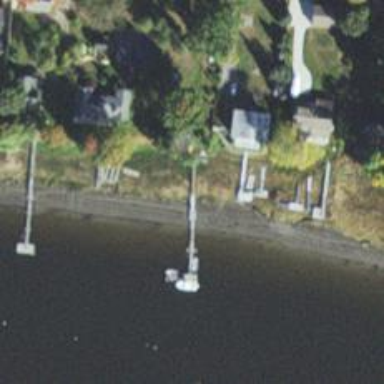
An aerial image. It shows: Pier with mooring facilities.